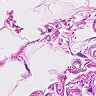
Metastatic tissue present: no